Field crop: maize
Growth stage: 2
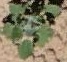
Species: chenopodium